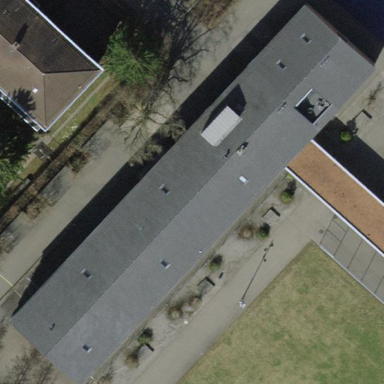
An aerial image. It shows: School building.